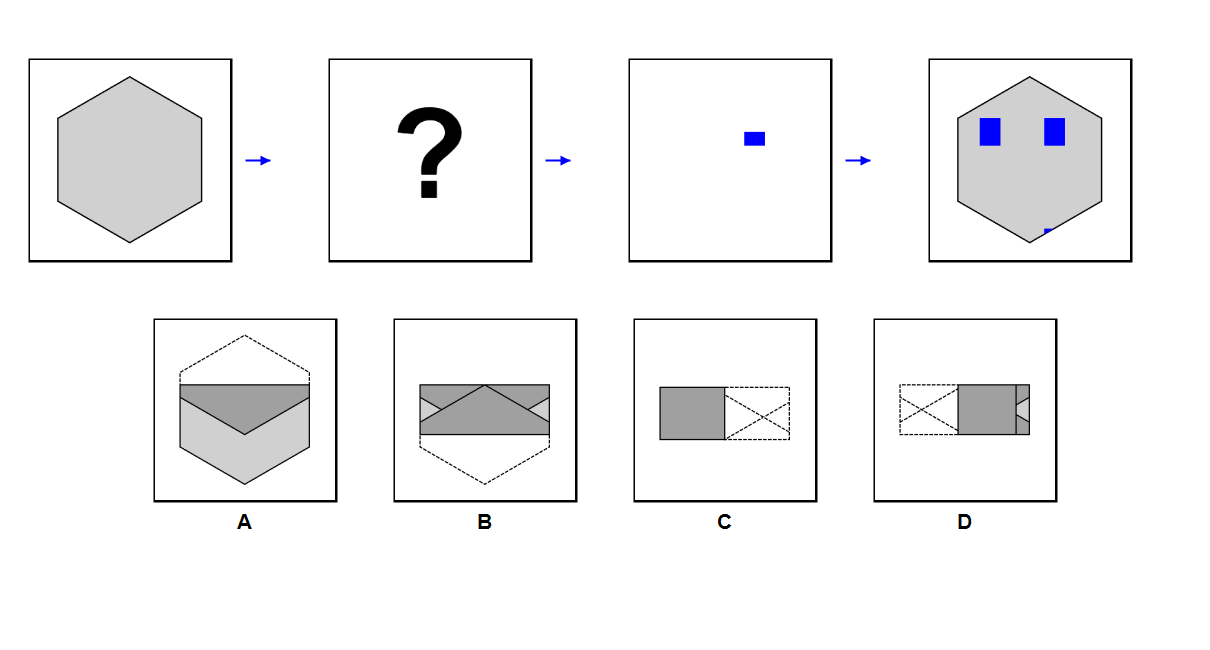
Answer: C